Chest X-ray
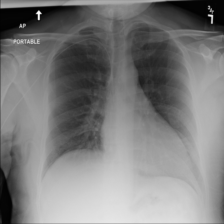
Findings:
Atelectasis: negative
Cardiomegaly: negative
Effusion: negative
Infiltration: negative
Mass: negative
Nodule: negative
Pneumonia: negative
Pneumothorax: negative
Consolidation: negative
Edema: negative
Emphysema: negative
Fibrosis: negative
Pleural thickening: negative
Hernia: negative